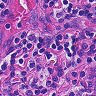
Metastatic tissue present: no